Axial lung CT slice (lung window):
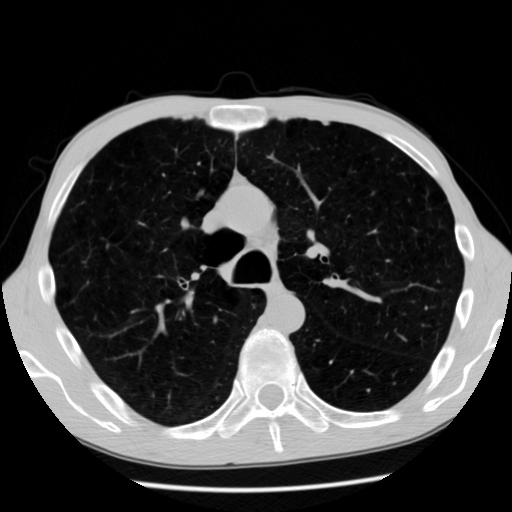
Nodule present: no